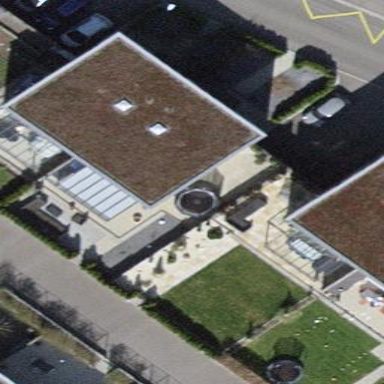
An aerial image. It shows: Semidetached house with gabled roof and flat roof style.